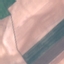
Land use / land cover: AnnualCrop